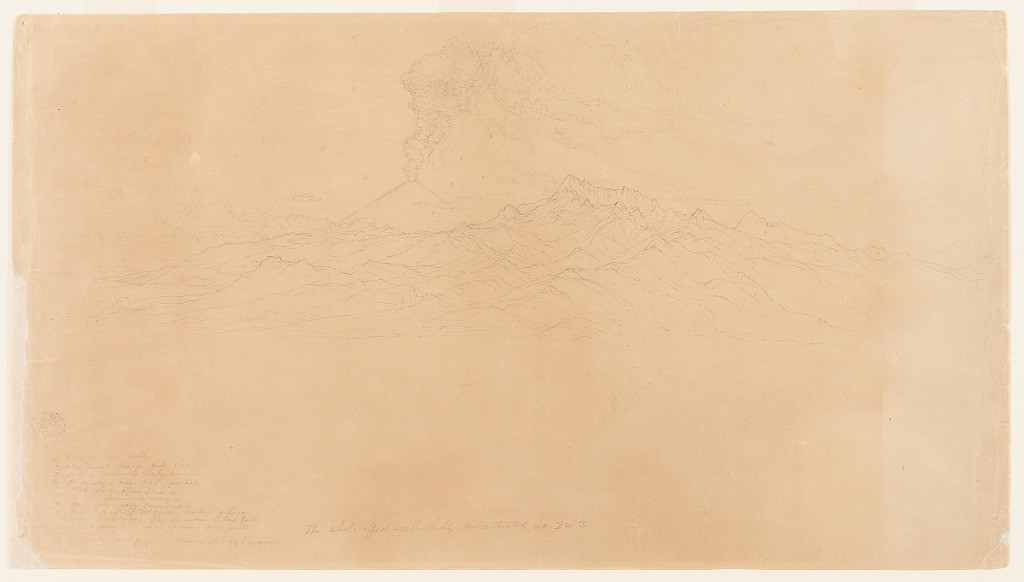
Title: Cotopaxi Erupting Behind Rumiñahui, Ecuador
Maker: Frederic Edwin Church, American, 1826–1900
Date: June–July 1857
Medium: Graphite on light brown wove paper
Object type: Drawing
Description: Landscape sketch showing a view of the Ecuadorian volcano known as Cotopaxi erupting behind the craggy mountain, Rumiñahui. Viewed across a largely unrendered valley in the foreground and middle distance, the rugged foothills of Rumiñahui ascend to the mountain's rocky, serrated summit at center right. Several sharp peaks are visible throughout the extensive foothills that spread across the composition. Prominently visible in the background at center left, the conical stratovolcano known as Cotopaxi erupts and sends an immense, billowing plume of ash and smoke high into the sky. The plume drifts to the right and fades as it is carried by the wind.